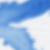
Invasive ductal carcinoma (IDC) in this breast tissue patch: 0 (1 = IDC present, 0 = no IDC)